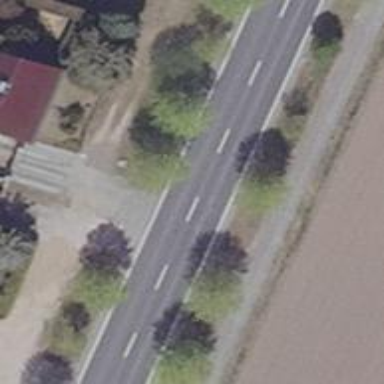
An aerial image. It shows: Tertiary road with cycle track alongside it.